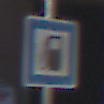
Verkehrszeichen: Tankstelle
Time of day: MorningAfternoon
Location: Outdoor (Special)
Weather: PartlyCloudy
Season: NotSpecified
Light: Natural